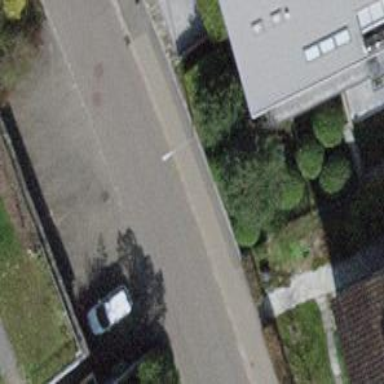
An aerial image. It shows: Sidewalk.